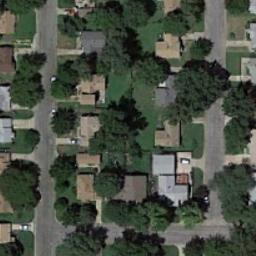
Label: residential